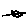
Label: cloud